【题型】选择题　【知识点】解析几何　【难度】medium
在平面直角坐标系$xOy$中，点$P$在圆$x^2+y^2=1$上运动。4. 如图，在边长为2的正方形$ABCD$中，以$C$为圆心，1为半径的圆分别交$CD$，$BC$于点$E$，$F$。当点$P$在劣弧$EF$上运动时，$\overrightarrow{BP} \cdot \overrightarrow{DP}$
的取值范围为（ ）

A.
$\left[1-2\sqrt{2},-\frac{1}{2}\right]$ \quad B. $\left[1-2\sqrt{2},-1\right]$ \quad C. $\left[-1,1-\sqrt{2}\right]$ \quad D. $\left[1-2\sqrt{2},1-\sqrt{2}\right]$
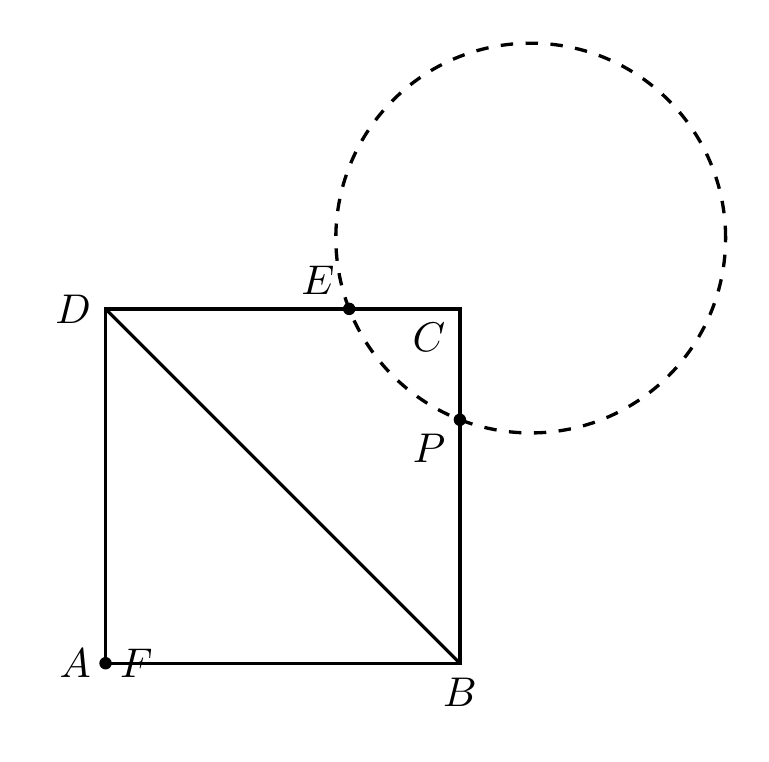
【解答】
\textbf{【答案】}
 B

\vspace{1em}
\noindent
\textbf{【解析】} 依题意，以点$C$为原点，直线$DC$，$BC$分别为$x$，$y$
轴建立平面直角坐标系，如图。

设点
$P(\cos\theta,\sin\theta)\ (-\pi \le \theta \le -\frac{\pi}{2})$，而$D(-2,0)$，$B(0,-2)$
，

则
$\overrightarrow{BP} = (\cos\theta, \sin\theta + 2)$，$\overrightarrow{DP} = (\cos\theta + 2, \sin\theta)$
，

因此
\[
\begin
{aligned}
\overrightarrow{BP} \cdot \overrightarrow{DP} &= \cos^2\theta + 2\cos\theta + \sin^2\theta + 2\sin\theta \\
&= 1 + 2
\sqrt{2}\sin\left(\theta + \frac{\pi}{4}\right
),
\end
{aligned}
\]
由
$-\pi \le \theta \le -\frac{\pi}{2}$，得$-\frac{3\pi}{4} \le \theta + \frac{\pi}{4} \le -\frac{\pi}{4}$，则$-1 \le \sin\left(\theta + \frac{\pi}{4}\right) \le -\frac{\sqrt{2}}{2}$
，

因此
$1-2\sqrt{2} \le 1+2\sqrt{2}\sin\left(\theta + \frac{\pi}{4}\right) \le -1$
，

所以
$\overrightarrow{BP} \cdot \overrightarrow{DP}$的取值范围为$\left[1-2\sqrt{2},-1\right]$
。

故选：B
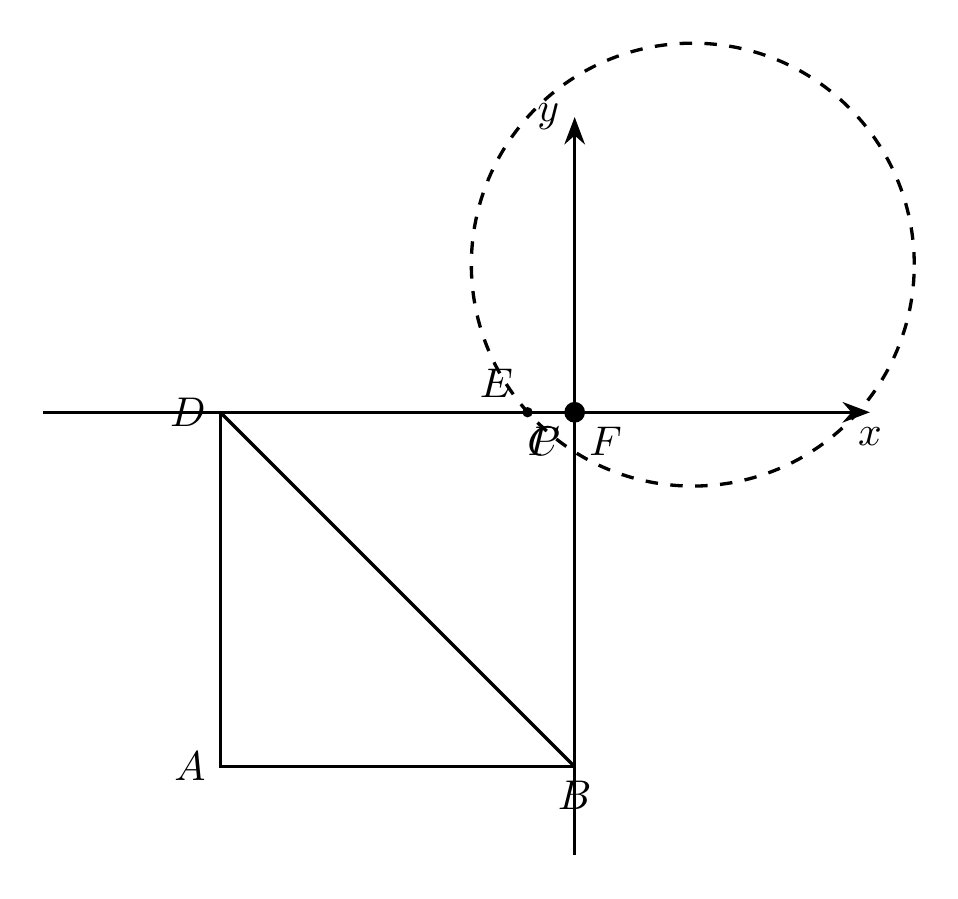